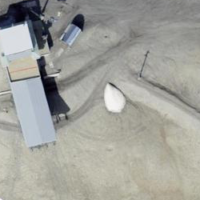
EUNIS habitat code: 48
Species observed at this site:
Pyrrhocorax graculus